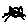
Label: cat